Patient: sex F, age 77
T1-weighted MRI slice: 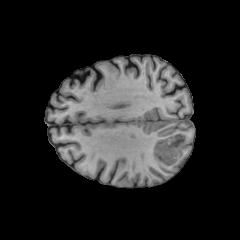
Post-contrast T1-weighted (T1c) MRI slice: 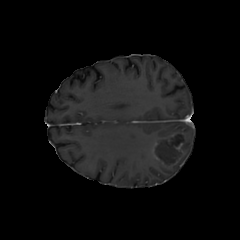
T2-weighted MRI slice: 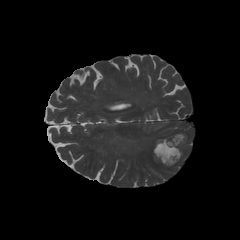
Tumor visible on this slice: yes
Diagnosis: Glioblastoma, IDH-wildtype
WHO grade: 4